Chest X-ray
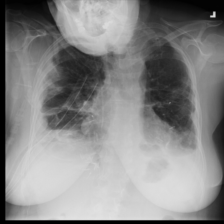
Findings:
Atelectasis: negative
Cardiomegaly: negative
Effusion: negative
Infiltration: negative
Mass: negative
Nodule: negative
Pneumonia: negative
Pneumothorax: positive
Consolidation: negative
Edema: negative
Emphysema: negative
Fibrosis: negative
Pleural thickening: negative
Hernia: negative